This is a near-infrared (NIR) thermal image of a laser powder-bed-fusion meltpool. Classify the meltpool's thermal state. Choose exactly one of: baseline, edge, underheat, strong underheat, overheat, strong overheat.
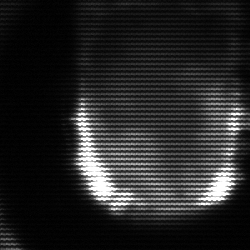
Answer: baseline